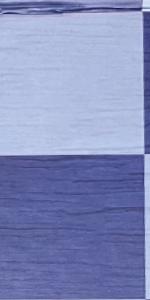
Label: Empty